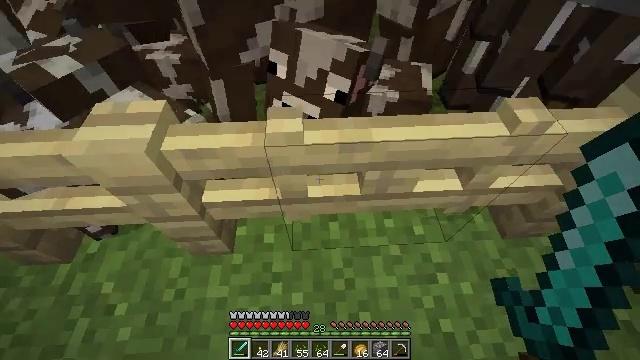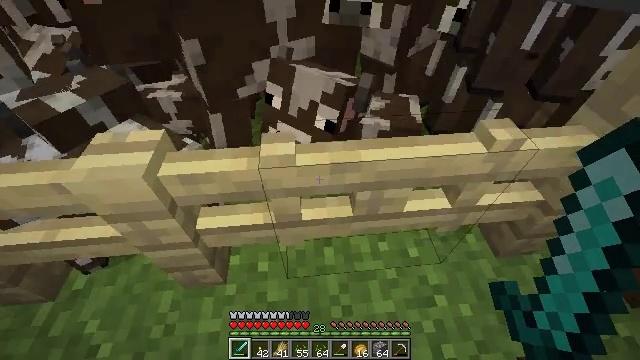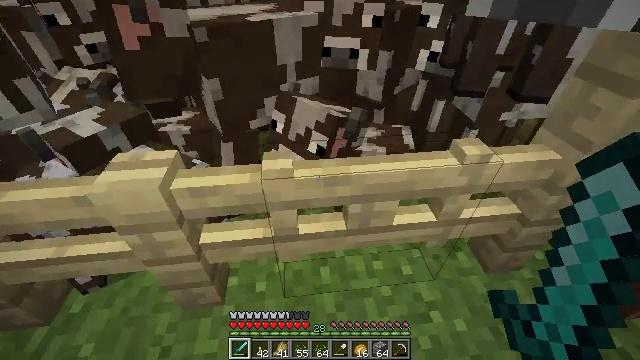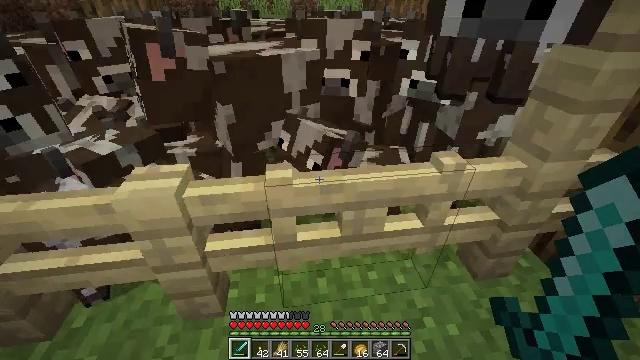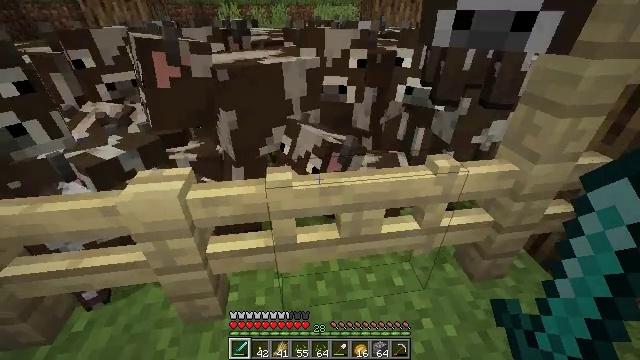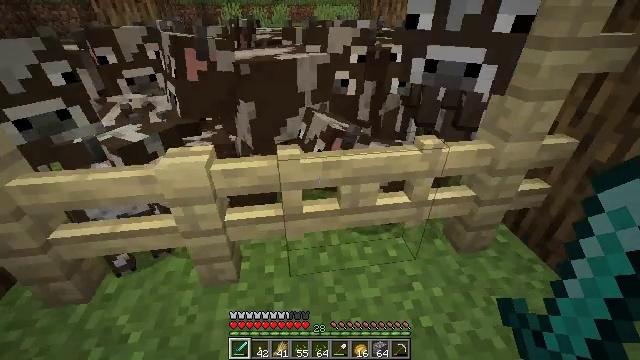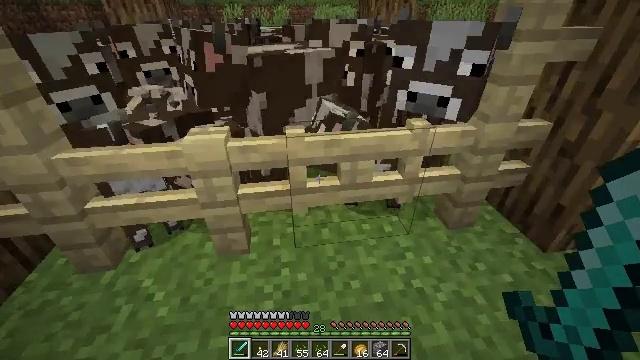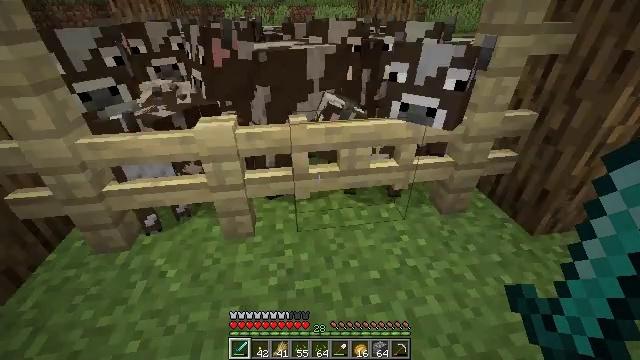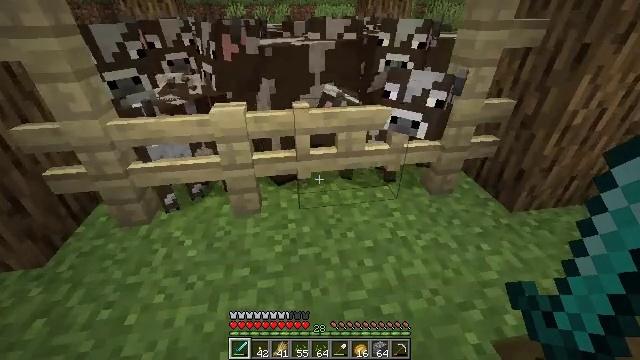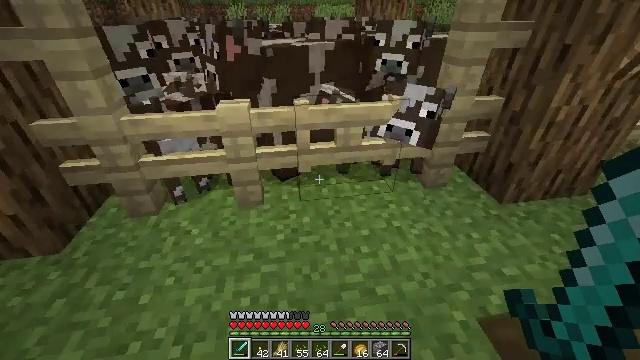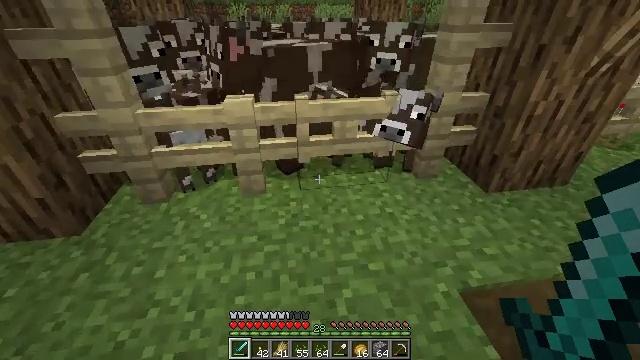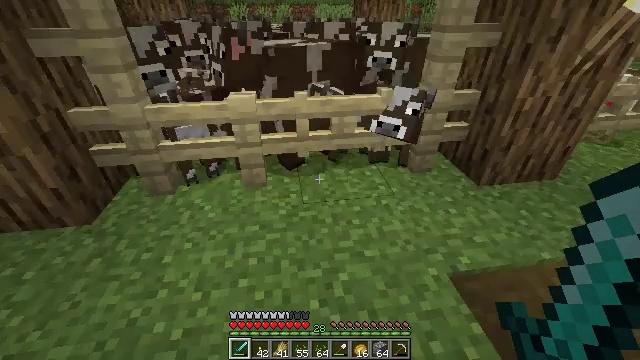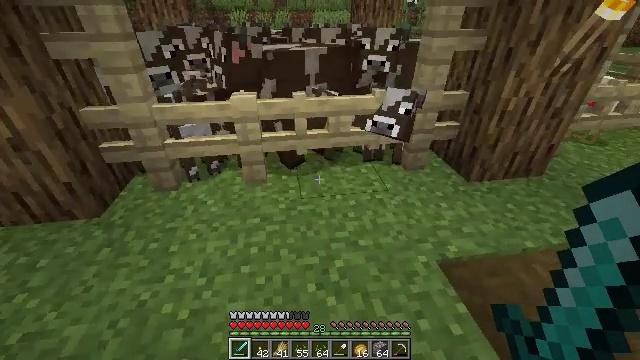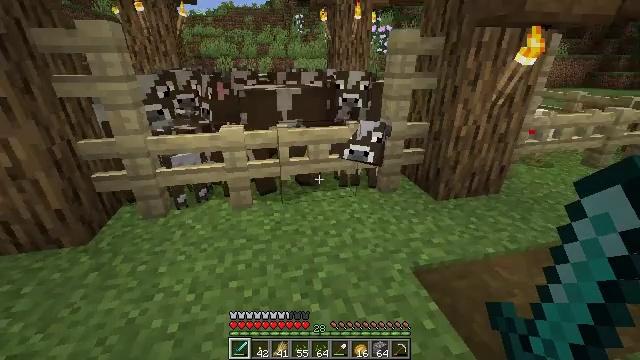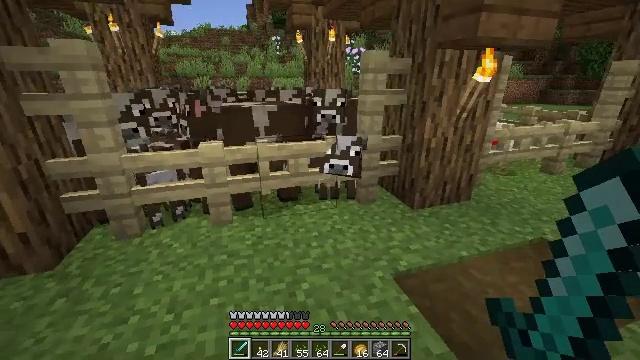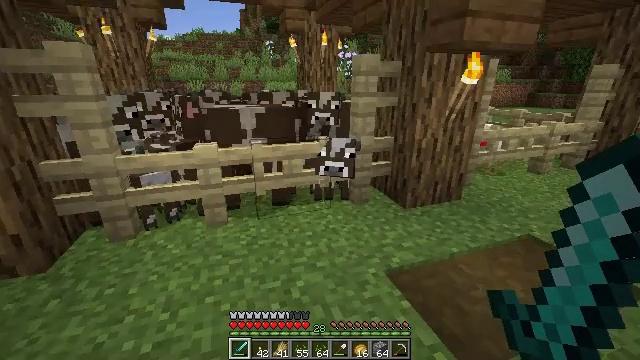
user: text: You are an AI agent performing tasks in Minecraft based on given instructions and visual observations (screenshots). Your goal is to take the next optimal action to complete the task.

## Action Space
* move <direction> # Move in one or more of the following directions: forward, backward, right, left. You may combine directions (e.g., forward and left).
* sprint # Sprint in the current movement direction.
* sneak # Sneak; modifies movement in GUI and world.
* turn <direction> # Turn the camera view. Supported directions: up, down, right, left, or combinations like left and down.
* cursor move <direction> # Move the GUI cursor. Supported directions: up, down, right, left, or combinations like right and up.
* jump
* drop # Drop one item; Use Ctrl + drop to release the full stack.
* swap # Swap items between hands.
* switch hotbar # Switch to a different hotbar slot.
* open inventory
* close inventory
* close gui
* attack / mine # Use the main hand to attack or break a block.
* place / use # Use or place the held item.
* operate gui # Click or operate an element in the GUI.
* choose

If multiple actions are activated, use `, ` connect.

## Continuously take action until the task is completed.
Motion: motion action
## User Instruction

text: Cook a potato in the furnace.
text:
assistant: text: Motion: move back, turn right and up
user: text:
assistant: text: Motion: move back, turn right and up
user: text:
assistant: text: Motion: move back, turn right and up
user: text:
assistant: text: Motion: move back, turn up
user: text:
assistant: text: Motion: move back
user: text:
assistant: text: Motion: move back
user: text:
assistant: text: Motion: move back
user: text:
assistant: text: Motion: move back
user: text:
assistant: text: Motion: move back
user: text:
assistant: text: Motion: move back
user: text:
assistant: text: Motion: move back
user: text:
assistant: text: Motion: move back
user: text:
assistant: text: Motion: turn right and up
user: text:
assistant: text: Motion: turn right and up
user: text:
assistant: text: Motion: turn right
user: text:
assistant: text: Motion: turn right
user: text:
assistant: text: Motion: no_op
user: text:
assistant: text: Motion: no_op
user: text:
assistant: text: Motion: no_op
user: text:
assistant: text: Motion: no_op
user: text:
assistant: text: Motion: no_op
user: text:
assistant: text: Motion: no_op
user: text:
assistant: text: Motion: no_op
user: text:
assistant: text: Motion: no_op
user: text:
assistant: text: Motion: no_op
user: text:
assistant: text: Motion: turn left
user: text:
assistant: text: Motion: turn left
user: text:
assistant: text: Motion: turn left
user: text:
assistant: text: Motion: turn left
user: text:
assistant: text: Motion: turn left